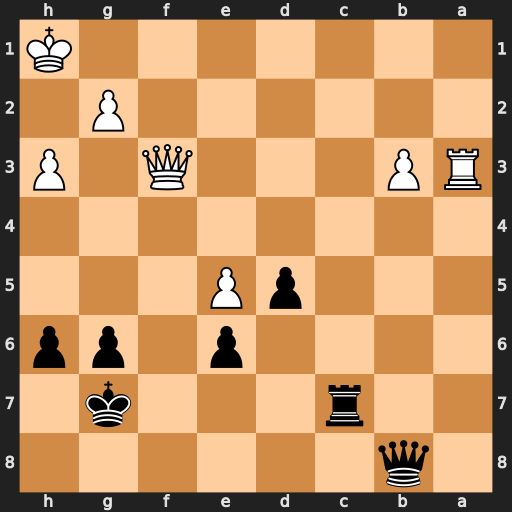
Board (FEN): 1q6/2r3k1/4p1pp/3pP3/8/RP3Q1P/6P1/7K
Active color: b
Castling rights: -
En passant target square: -
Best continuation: Rc1+ Kh2 Qxe5+